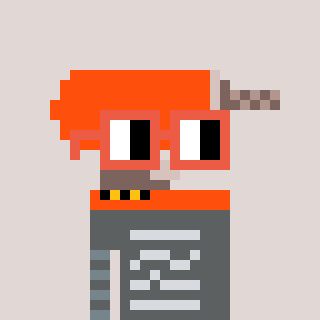
a pixel art character with square orange glasses, a drill-shaped head and a teal-colored body on a warm background